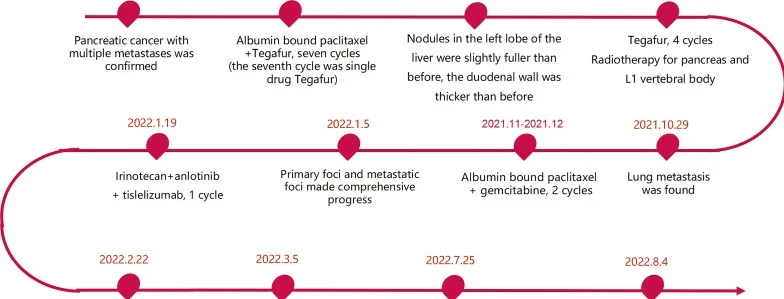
Flow chart of treatment.
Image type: chart (chart)